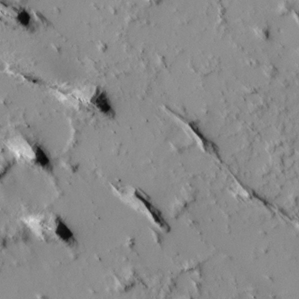
Label: non_frost